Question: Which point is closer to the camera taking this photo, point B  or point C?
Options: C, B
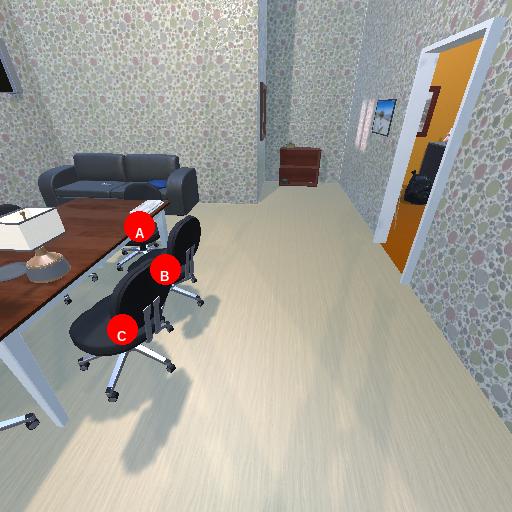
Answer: C